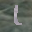
Label: 1